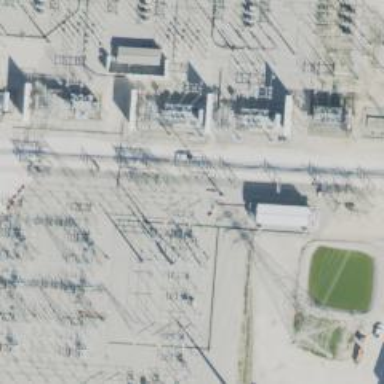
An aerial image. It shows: Switch used for power control.